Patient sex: F
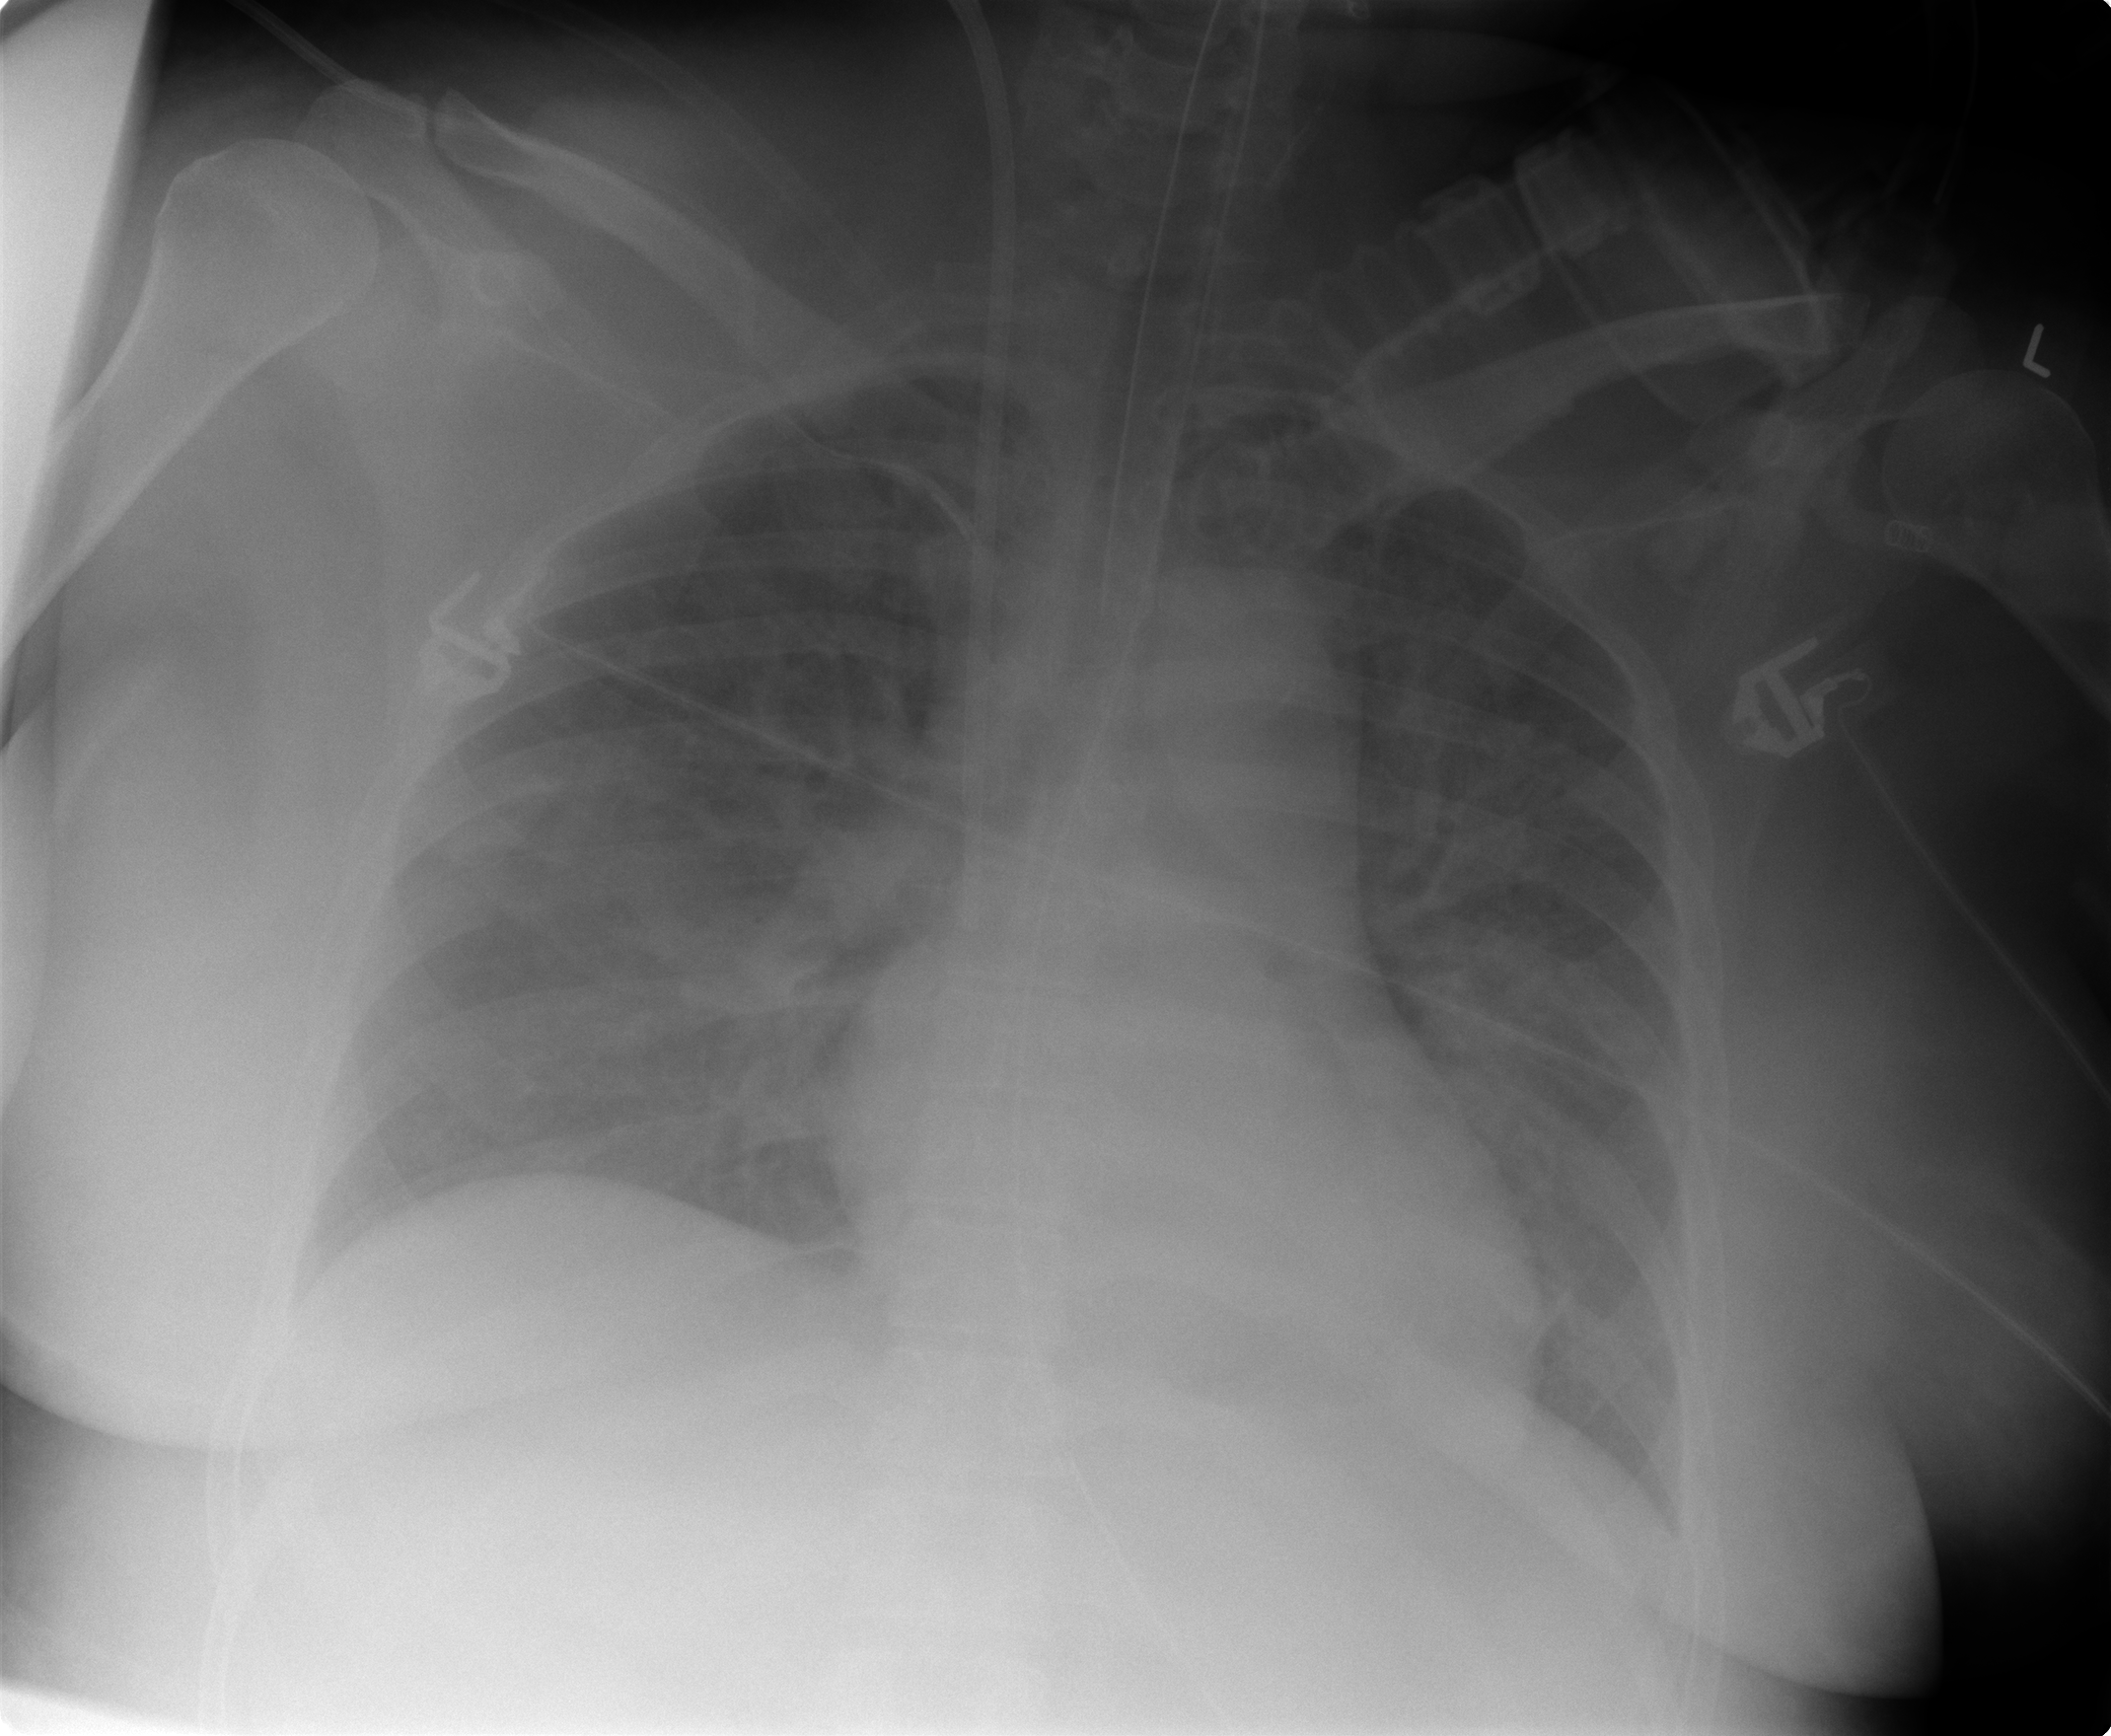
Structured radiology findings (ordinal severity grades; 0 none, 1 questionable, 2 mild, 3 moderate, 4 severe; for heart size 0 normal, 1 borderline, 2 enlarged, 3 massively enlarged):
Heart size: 0
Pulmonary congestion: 1
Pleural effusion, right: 0
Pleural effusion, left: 0
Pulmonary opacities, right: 3
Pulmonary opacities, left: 2
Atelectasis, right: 3
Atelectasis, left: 3